Field crop: maize
Growth stage: 2
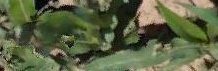
Species: maize